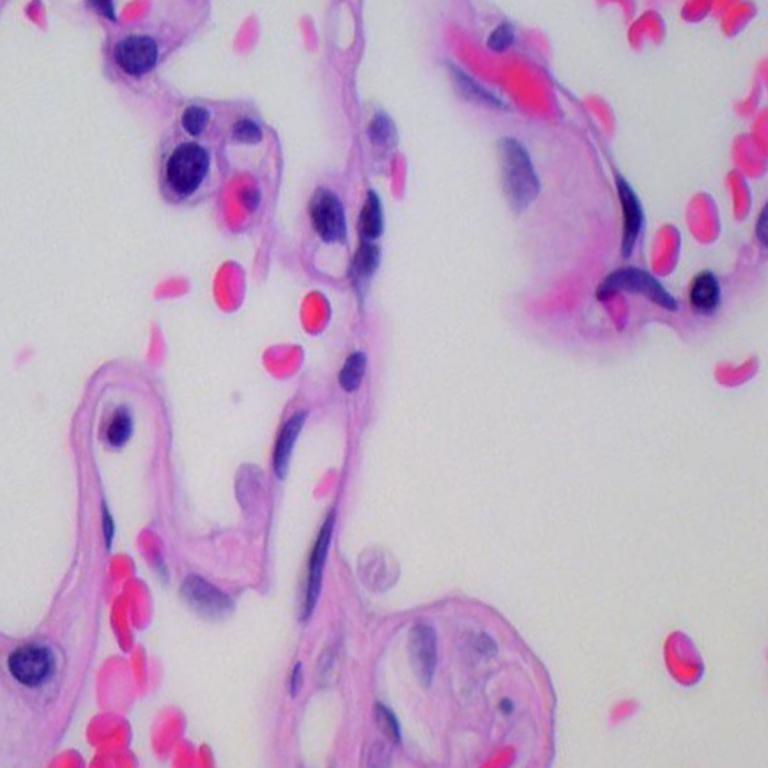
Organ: lung
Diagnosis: benign